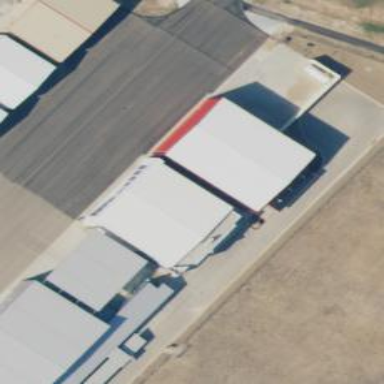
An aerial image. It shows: Hangar building.